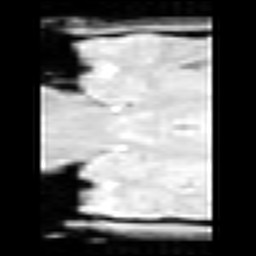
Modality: inplaneT1
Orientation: coronal
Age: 31
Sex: male